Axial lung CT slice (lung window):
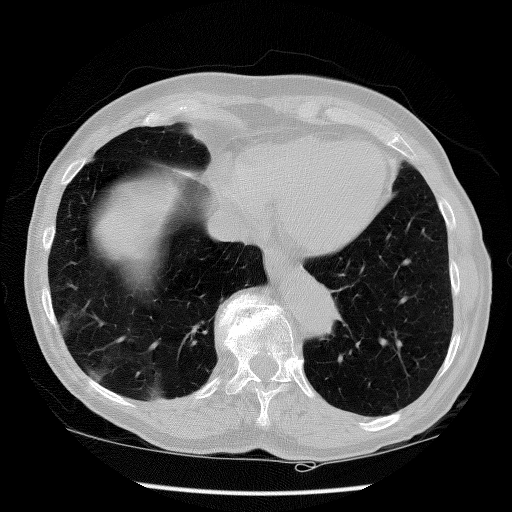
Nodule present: no